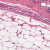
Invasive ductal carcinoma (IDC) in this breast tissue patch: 0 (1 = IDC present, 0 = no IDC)